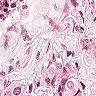
Metastatic tissue present: yes